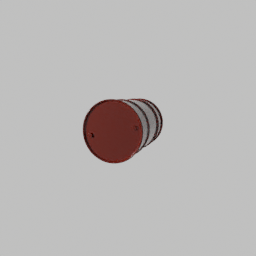
Label: tools